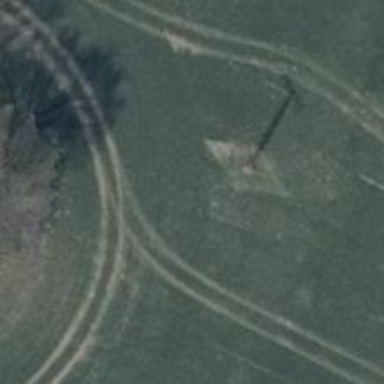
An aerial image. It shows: Power pole.